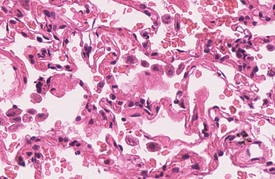
Tumor epithelial tissue: no
Tumor-associated stroma tissue: no
Normal tissue: yes